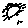
Label: sun